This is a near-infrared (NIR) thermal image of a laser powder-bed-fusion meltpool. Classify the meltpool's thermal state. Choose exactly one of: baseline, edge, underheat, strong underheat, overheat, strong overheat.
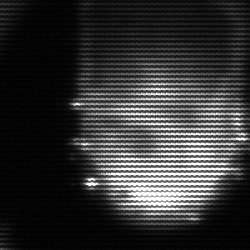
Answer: baseline